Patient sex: F
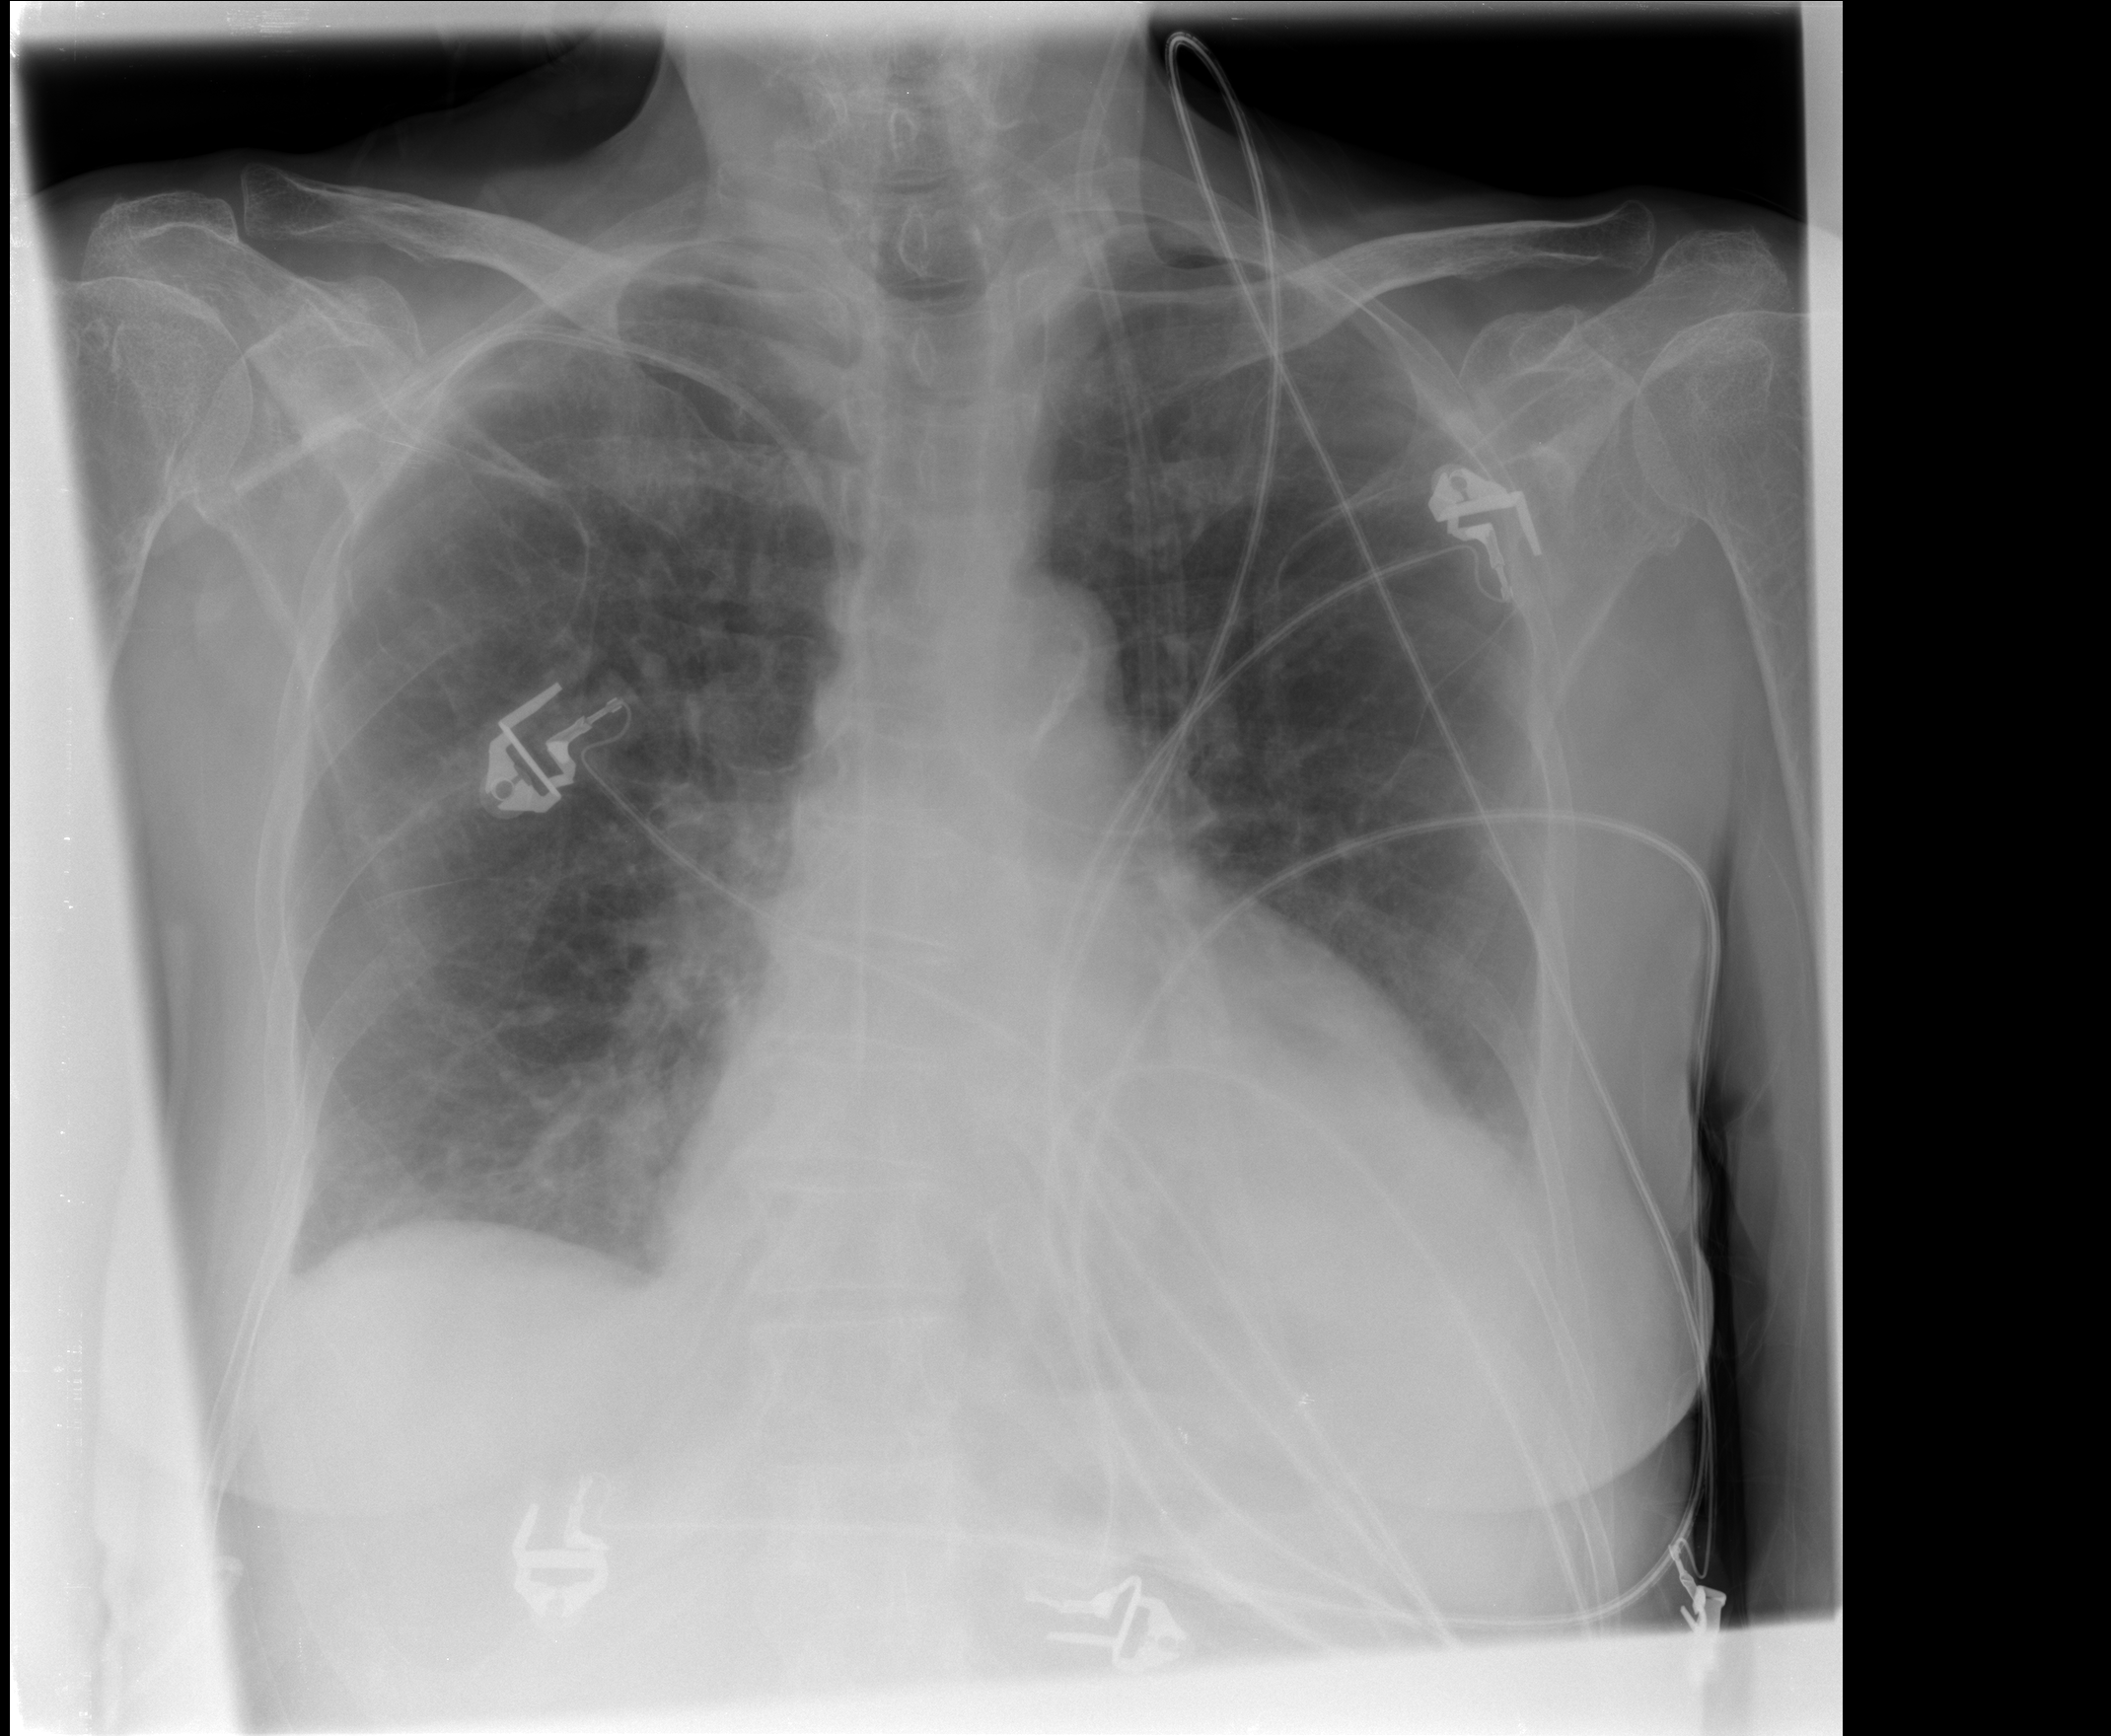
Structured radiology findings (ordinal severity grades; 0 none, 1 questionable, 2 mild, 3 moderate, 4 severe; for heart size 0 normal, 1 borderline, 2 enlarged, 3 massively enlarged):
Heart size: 2
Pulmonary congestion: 2
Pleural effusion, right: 1
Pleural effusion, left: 2
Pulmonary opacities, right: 2
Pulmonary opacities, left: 0
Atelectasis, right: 2
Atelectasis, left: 2